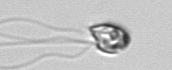
Label: flagellate_morphotype1